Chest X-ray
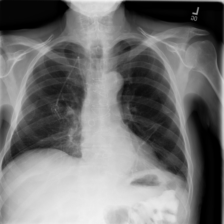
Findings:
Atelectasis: negative
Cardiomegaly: negative
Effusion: negative
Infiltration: negative
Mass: negative
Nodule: negative
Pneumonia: negative
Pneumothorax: negative
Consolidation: negative
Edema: negative
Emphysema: negative
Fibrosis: negative
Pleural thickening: negative
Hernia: negative